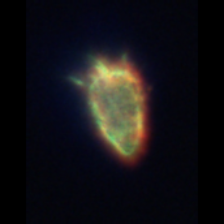
Taxon: Ciliates
Group: Other